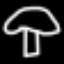
Label: mushroom